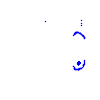
Particle: kaon